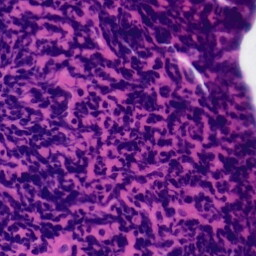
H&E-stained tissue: Tonsil